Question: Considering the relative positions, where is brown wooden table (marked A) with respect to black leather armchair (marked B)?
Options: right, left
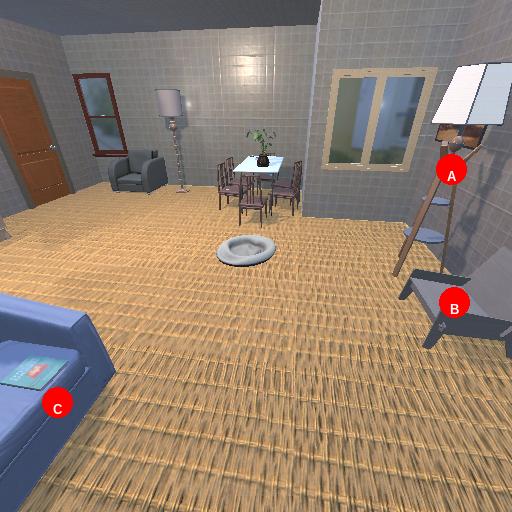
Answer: right